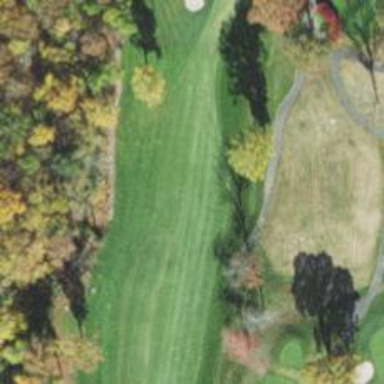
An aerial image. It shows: Golf hole.